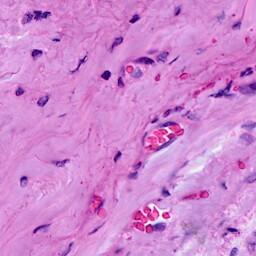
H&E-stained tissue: Breast